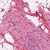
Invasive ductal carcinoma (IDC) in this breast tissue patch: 0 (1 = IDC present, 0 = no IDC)